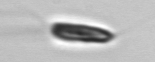
Label: Chrysochromulina